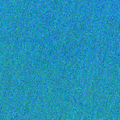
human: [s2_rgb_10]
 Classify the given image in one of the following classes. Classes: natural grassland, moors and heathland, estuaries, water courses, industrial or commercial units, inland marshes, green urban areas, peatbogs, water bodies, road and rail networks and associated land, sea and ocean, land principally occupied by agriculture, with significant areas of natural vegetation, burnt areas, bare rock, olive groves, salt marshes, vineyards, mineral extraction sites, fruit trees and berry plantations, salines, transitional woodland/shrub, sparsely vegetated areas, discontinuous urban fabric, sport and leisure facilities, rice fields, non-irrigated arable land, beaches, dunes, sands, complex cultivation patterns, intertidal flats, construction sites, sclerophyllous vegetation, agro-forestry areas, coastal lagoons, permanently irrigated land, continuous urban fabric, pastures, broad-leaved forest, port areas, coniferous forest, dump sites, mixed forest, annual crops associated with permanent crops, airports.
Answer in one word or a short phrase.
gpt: sea and ocean